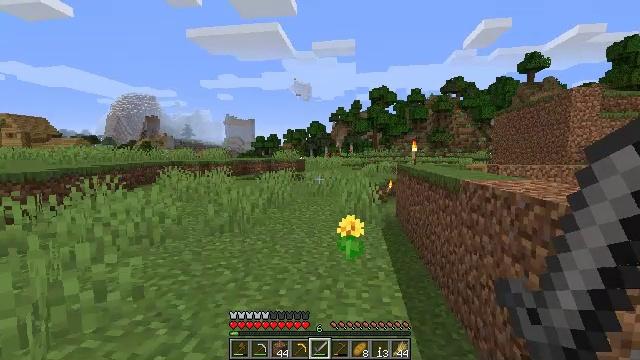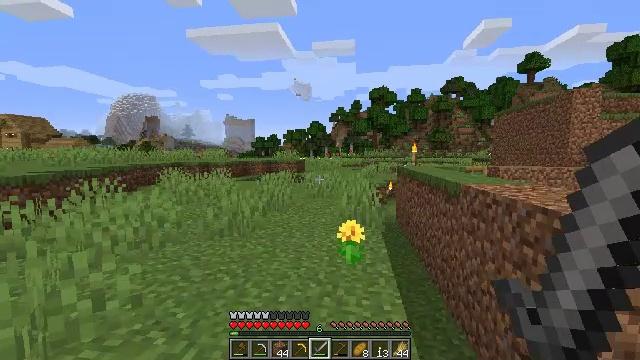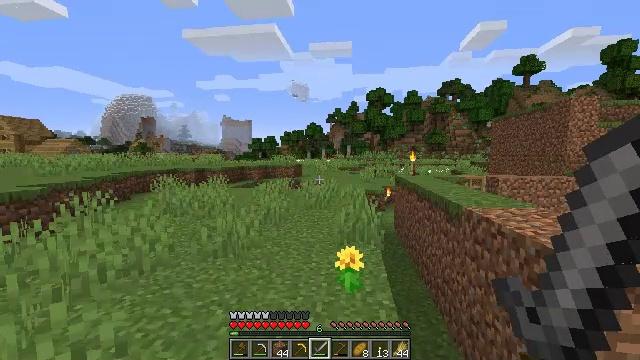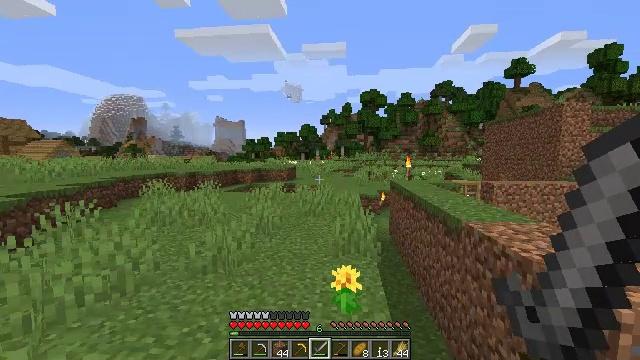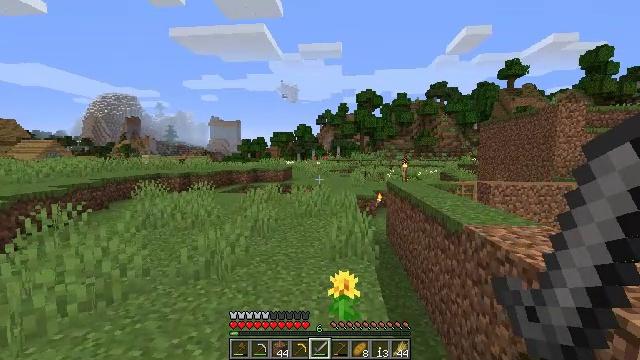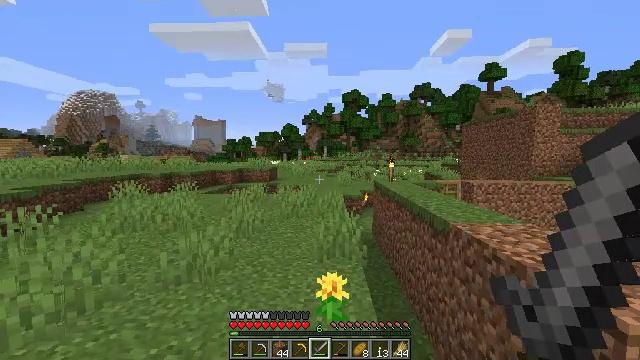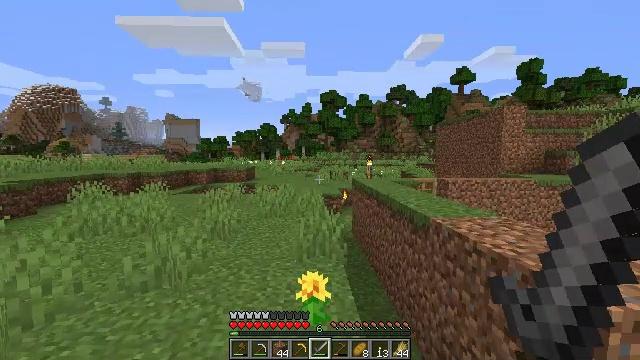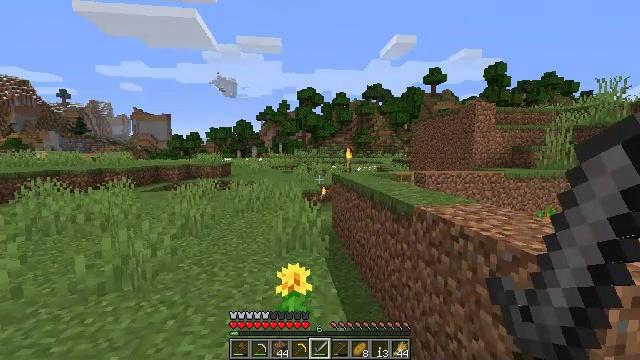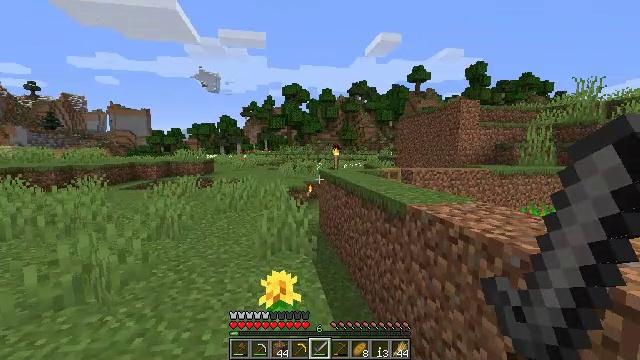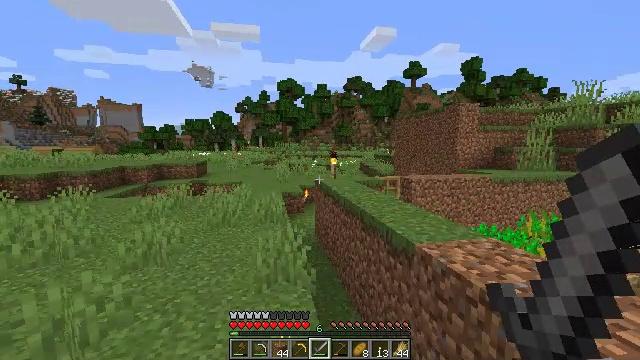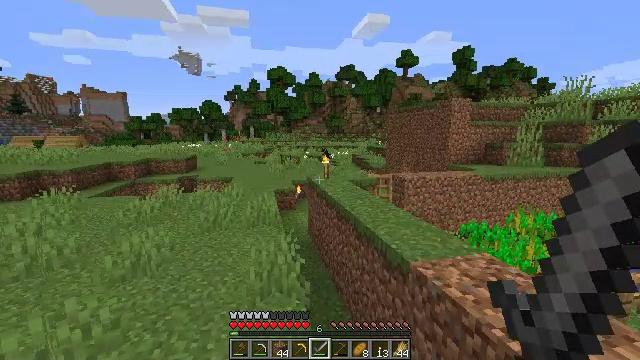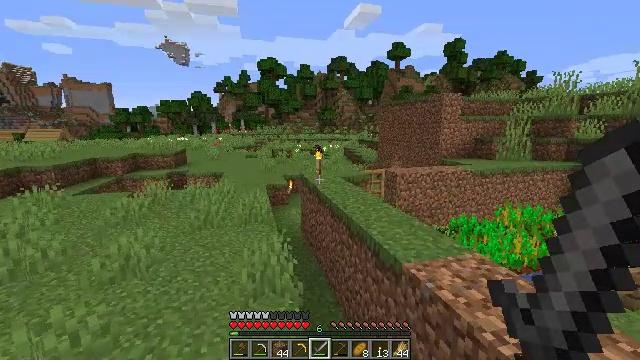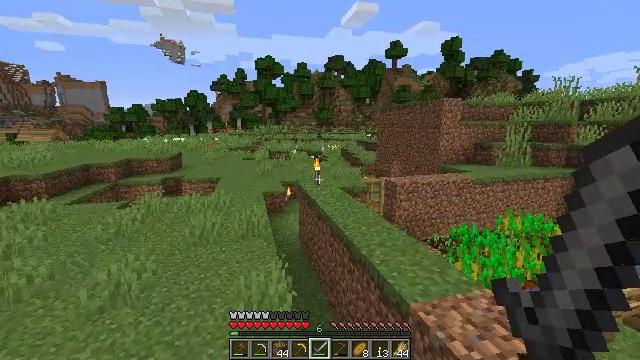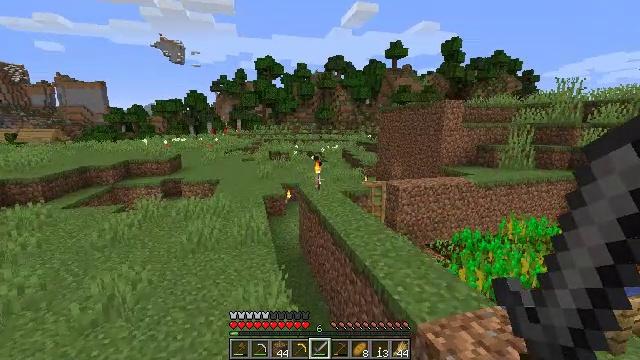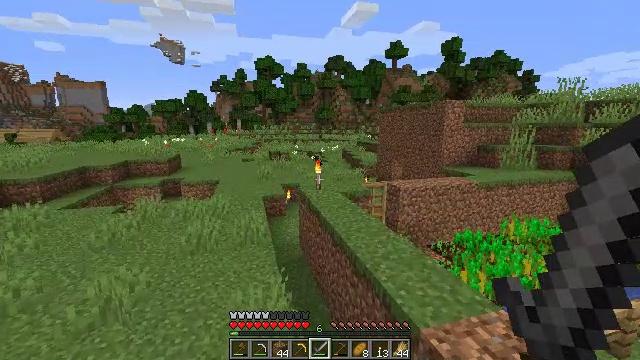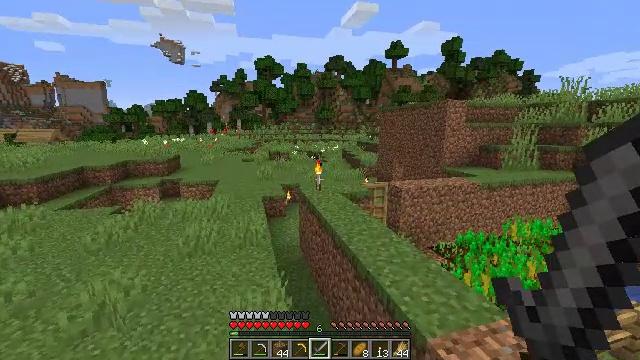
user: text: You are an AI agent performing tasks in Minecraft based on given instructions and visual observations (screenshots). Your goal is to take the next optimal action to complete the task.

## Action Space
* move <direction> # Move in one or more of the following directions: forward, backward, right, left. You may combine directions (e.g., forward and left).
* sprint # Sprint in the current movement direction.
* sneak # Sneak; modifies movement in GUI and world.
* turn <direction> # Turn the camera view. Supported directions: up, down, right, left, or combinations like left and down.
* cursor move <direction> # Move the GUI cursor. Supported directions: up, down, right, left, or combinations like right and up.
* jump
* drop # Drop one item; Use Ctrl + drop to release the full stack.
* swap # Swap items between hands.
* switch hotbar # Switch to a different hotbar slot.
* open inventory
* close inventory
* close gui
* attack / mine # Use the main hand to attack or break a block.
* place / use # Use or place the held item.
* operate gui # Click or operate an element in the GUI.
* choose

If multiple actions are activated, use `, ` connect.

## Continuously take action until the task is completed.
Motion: motion action
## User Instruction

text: Open your inventory and craft the shield with iron and wood planks.
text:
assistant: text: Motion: move forward, jump
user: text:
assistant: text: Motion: move forward, jump
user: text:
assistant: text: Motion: move forward, turn right, jump
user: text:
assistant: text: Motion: move forward, jump
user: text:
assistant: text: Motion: move forward, turn right, jump
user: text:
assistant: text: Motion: move forward, turn right, jump
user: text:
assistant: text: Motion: move forward, turn right, jump
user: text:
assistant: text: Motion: move forward, turn right, jump
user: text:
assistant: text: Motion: move forward, turn right and down, jump
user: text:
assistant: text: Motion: move forward, turn right and down
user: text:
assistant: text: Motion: move forward, turn right and down
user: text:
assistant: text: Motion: move forward
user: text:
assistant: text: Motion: move forward
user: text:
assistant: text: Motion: move forward
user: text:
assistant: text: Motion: move forward
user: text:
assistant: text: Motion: move forward
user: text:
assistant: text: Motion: move forward
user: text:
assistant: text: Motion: move forward
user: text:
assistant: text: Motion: move forward
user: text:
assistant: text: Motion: move forward, turn left and down
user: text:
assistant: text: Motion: move forward and move left, turn left and down
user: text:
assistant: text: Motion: move forward and move left, turn down
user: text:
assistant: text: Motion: move forward and move left
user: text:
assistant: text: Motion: move forward and move left
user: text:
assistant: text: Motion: move forward and move left, turn down
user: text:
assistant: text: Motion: move forward and move left, turn left and down
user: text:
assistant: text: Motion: move forward and move left
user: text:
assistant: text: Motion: move forward and move left
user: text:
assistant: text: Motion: move forward and move left
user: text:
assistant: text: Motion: move forward and move left